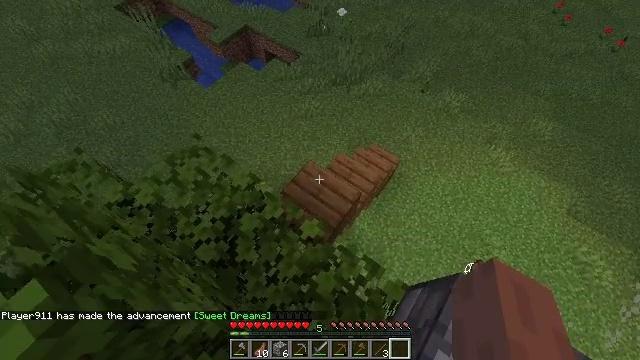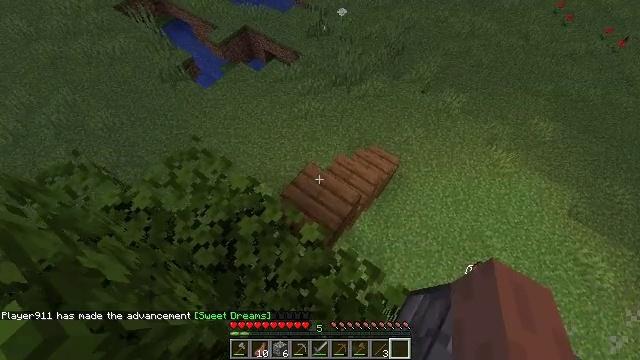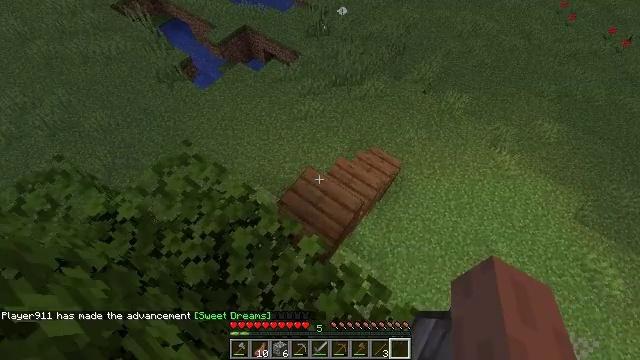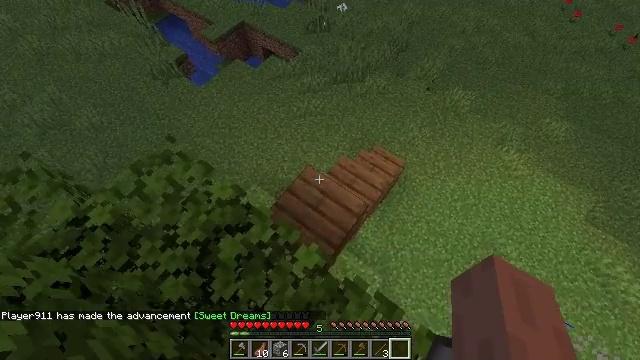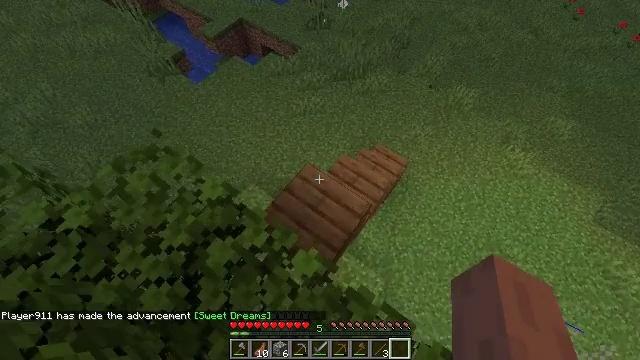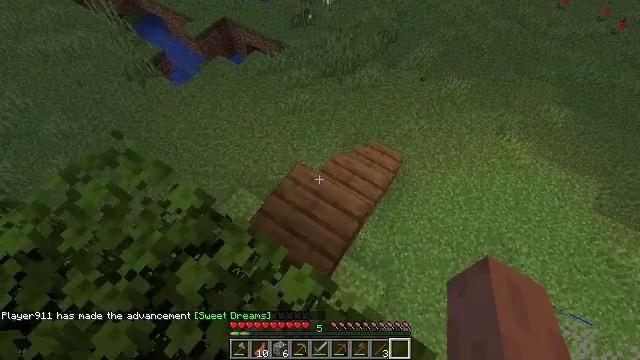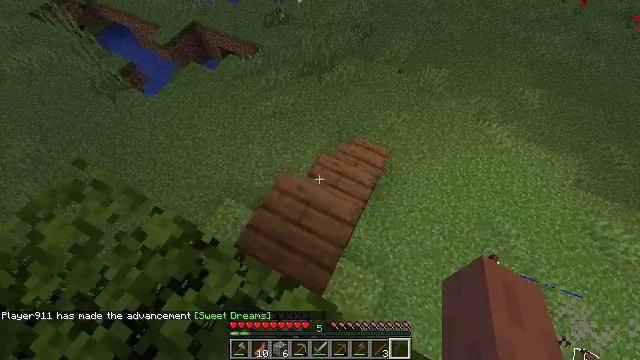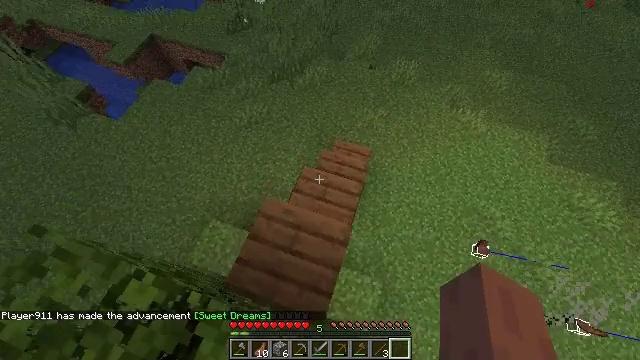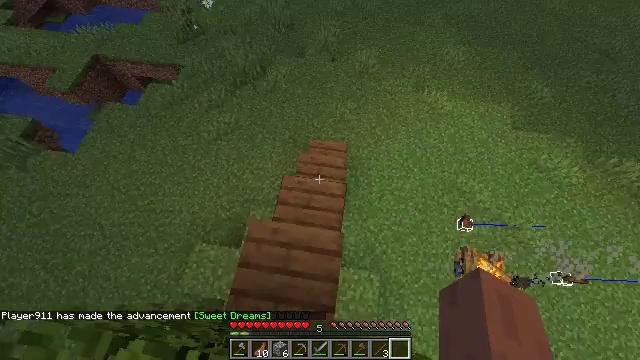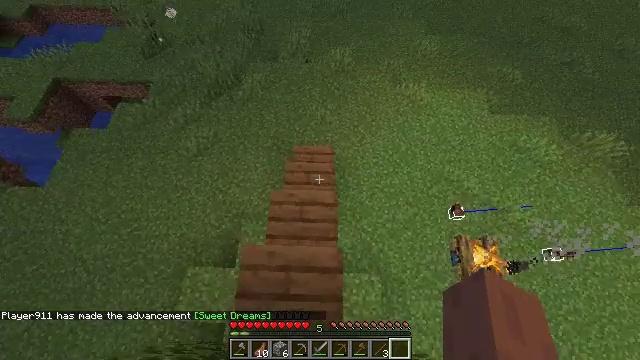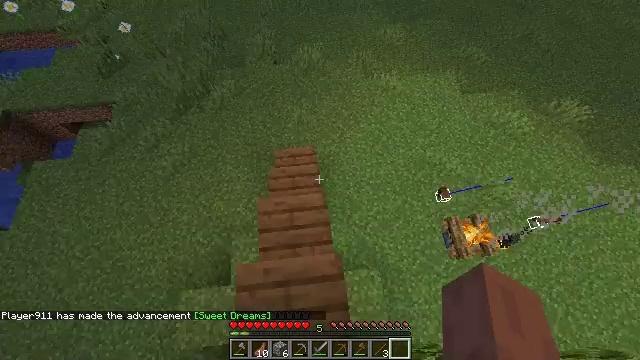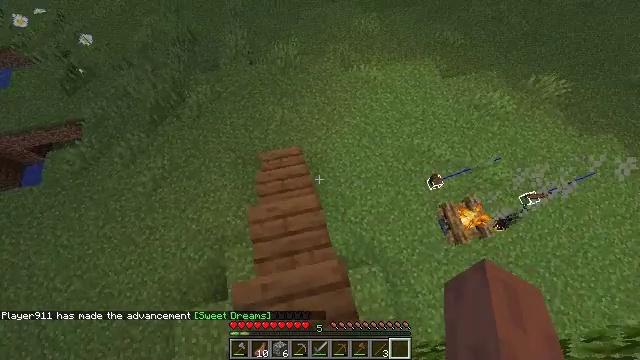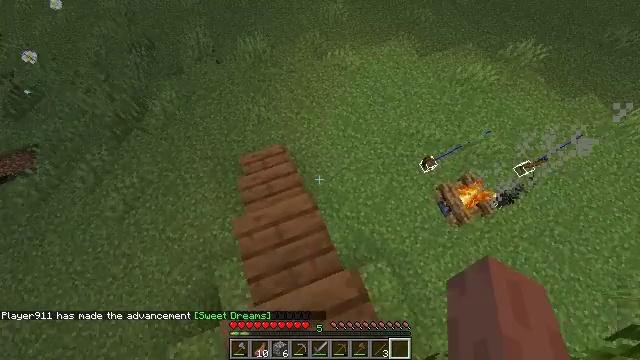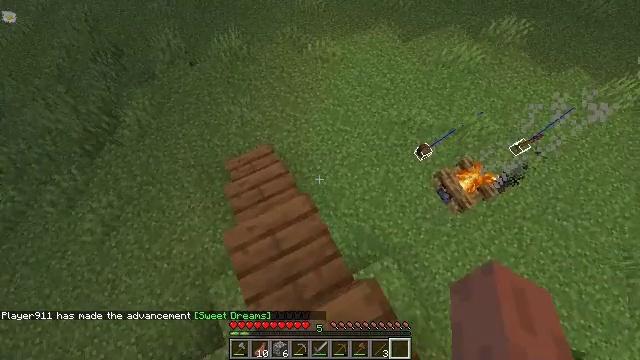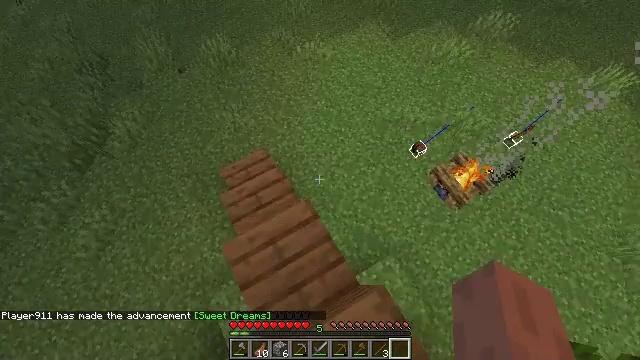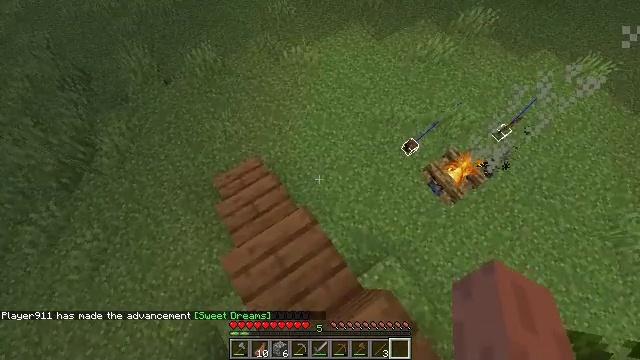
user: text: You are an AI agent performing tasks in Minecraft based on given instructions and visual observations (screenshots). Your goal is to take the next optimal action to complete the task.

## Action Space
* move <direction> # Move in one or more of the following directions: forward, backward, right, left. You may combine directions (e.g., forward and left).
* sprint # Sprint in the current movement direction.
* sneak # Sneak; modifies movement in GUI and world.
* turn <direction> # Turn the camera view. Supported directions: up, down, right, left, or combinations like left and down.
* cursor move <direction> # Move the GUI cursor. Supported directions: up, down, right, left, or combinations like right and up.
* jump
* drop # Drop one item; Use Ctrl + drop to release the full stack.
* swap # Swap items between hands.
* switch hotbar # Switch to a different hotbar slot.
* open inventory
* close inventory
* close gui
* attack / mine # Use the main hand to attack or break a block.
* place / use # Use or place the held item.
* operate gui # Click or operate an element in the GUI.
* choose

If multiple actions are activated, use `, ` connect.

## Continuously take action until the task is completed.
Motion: motion action
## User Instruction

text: Attack the red tulip to obtain it.
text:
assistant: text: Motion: move forward
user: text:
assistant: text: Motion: move forward
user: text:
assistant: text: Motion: move forward
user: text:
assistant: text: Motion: move forward
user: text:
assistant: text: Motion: move forward, turn right
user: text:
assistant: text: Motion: move forward, turn right
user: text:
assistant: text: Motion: move forward, turn right
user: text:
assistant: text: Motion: move forward, turn right and down
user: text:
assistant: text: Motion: move forward, turn right
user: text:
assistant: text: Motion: move forward, turn right
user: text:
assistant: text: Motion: turn right
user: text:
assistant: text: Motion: turn right
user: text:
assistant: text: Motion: turn right
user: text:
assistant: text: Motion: turn right
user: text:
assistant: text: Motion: turn right
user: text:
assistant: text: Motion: turn right
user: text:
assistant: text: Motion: move forward, turn right
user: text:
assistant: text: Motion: move forward, turn right
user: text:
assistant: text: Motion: move forward, turn right and up
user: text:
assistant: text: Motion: move forward, turn right and up
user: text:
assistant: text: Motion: move forward, turn right and up
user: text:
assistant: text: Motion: move forward, turn right and up
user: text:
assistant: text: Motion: move forward
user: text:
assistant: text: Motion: move forward
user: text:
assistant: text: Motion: move forward
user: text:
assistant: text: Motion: move forward
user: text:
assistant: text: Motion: move forward
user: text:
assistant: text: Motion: move forward
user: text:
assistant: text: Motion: move forward
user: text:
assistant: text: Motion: move forward